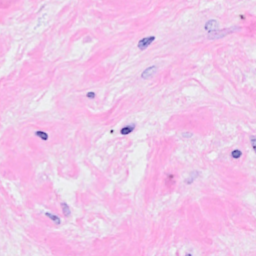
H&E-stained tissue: Breast